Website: slack
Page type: stored-credit-cards
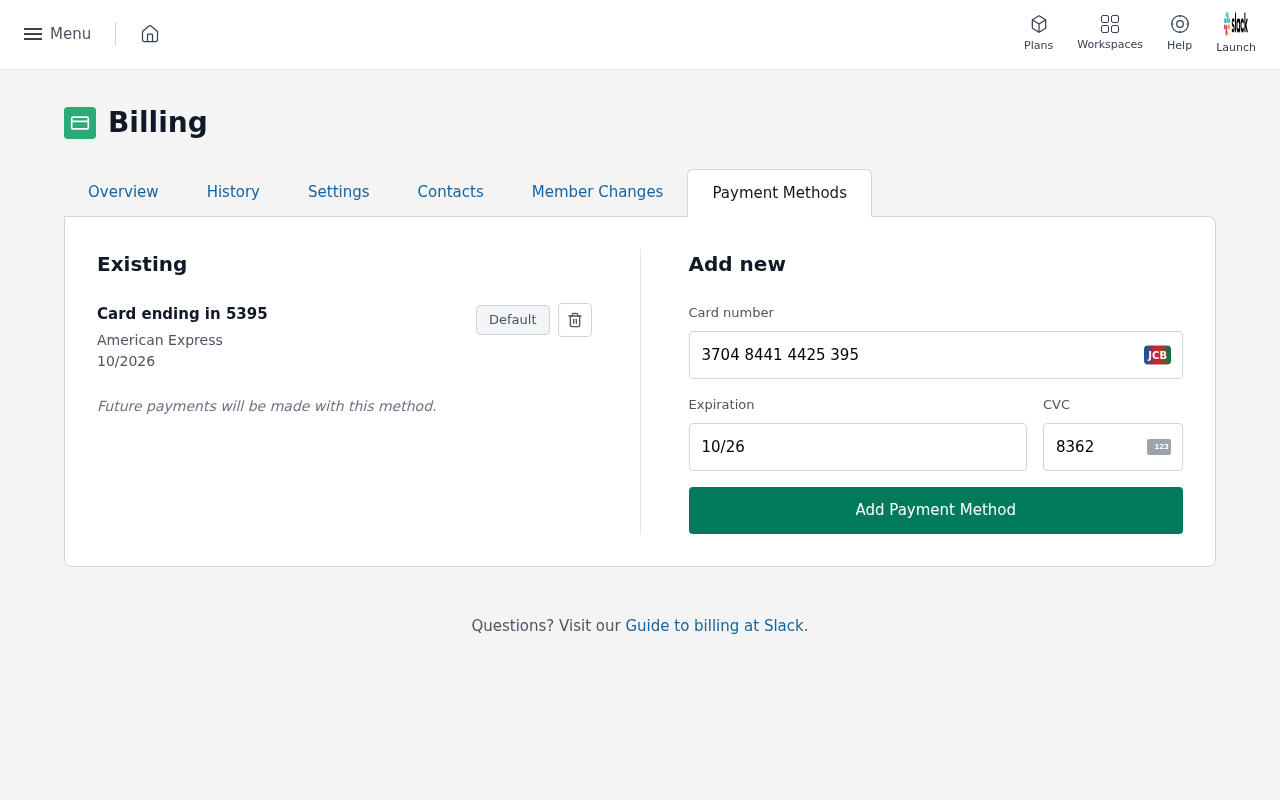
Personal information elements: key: PII_CARD_CVV
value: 8362
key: PII_CARD_EXPIRY
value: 10/2026
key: PII_CARD_EXPIRY
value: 10/26
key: PII_CARD_LAST4
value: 5395
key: PII_CARD_NUMBER
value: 3704 8441 4425 395
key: PII_CARD_TYPE
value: American Express